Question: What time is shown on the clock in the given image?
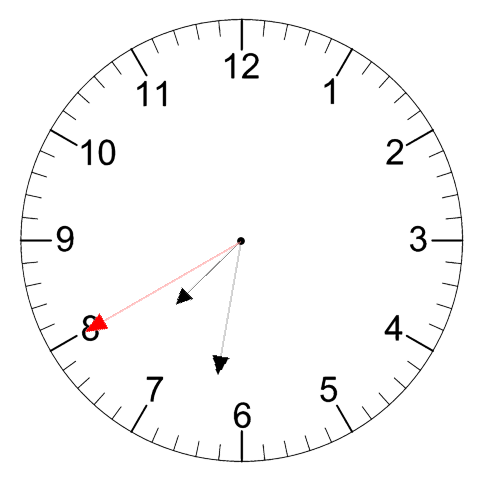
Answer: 07:31:40